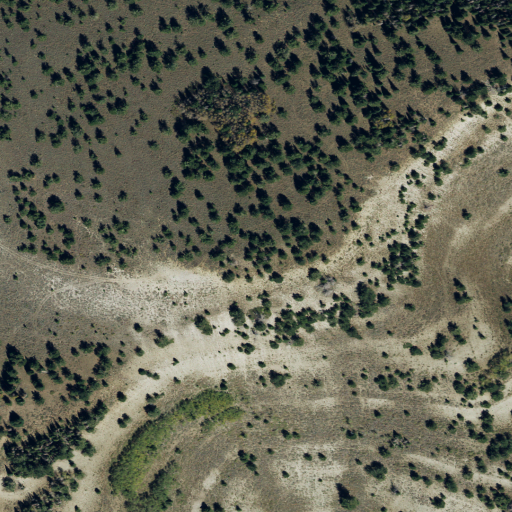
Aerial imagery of mountain in Utah named Indian Head containing evergreen forest, shrub, and deciduous forest